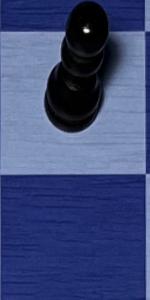
Label: Empty